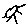
Label: sun